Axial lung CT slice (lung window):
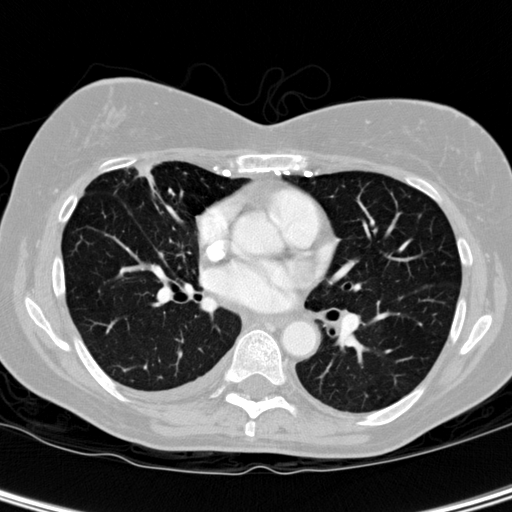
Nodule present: no